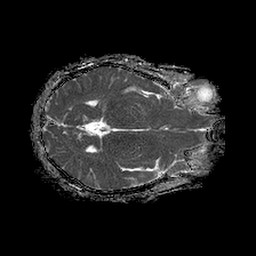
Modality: ADC
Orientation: axial
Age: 52
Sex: female
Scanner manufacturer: philips
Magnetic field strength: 1.5 T
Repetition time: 4.6 s
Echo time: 0.08517 s